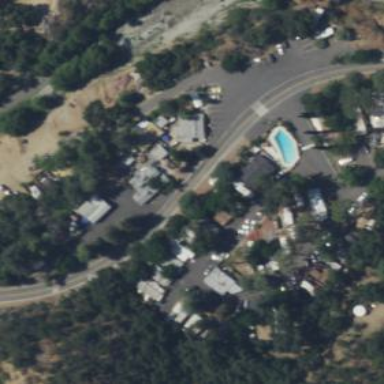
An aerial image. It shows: Caravan site for tourism.